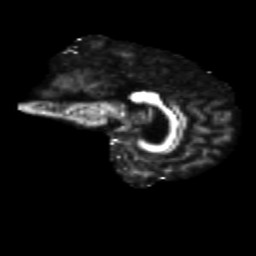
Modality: FA
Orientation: sagittal
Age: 69
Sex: male
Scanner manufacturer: siemens
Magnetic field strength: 3 T
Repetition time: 4.71 s
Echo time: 0.0906 s